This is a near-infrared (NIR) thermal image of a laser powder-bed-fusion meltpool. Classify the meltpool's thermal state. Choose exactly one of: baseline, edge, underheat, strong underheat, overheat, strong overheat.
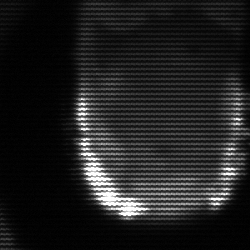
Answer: baseline